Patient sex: M
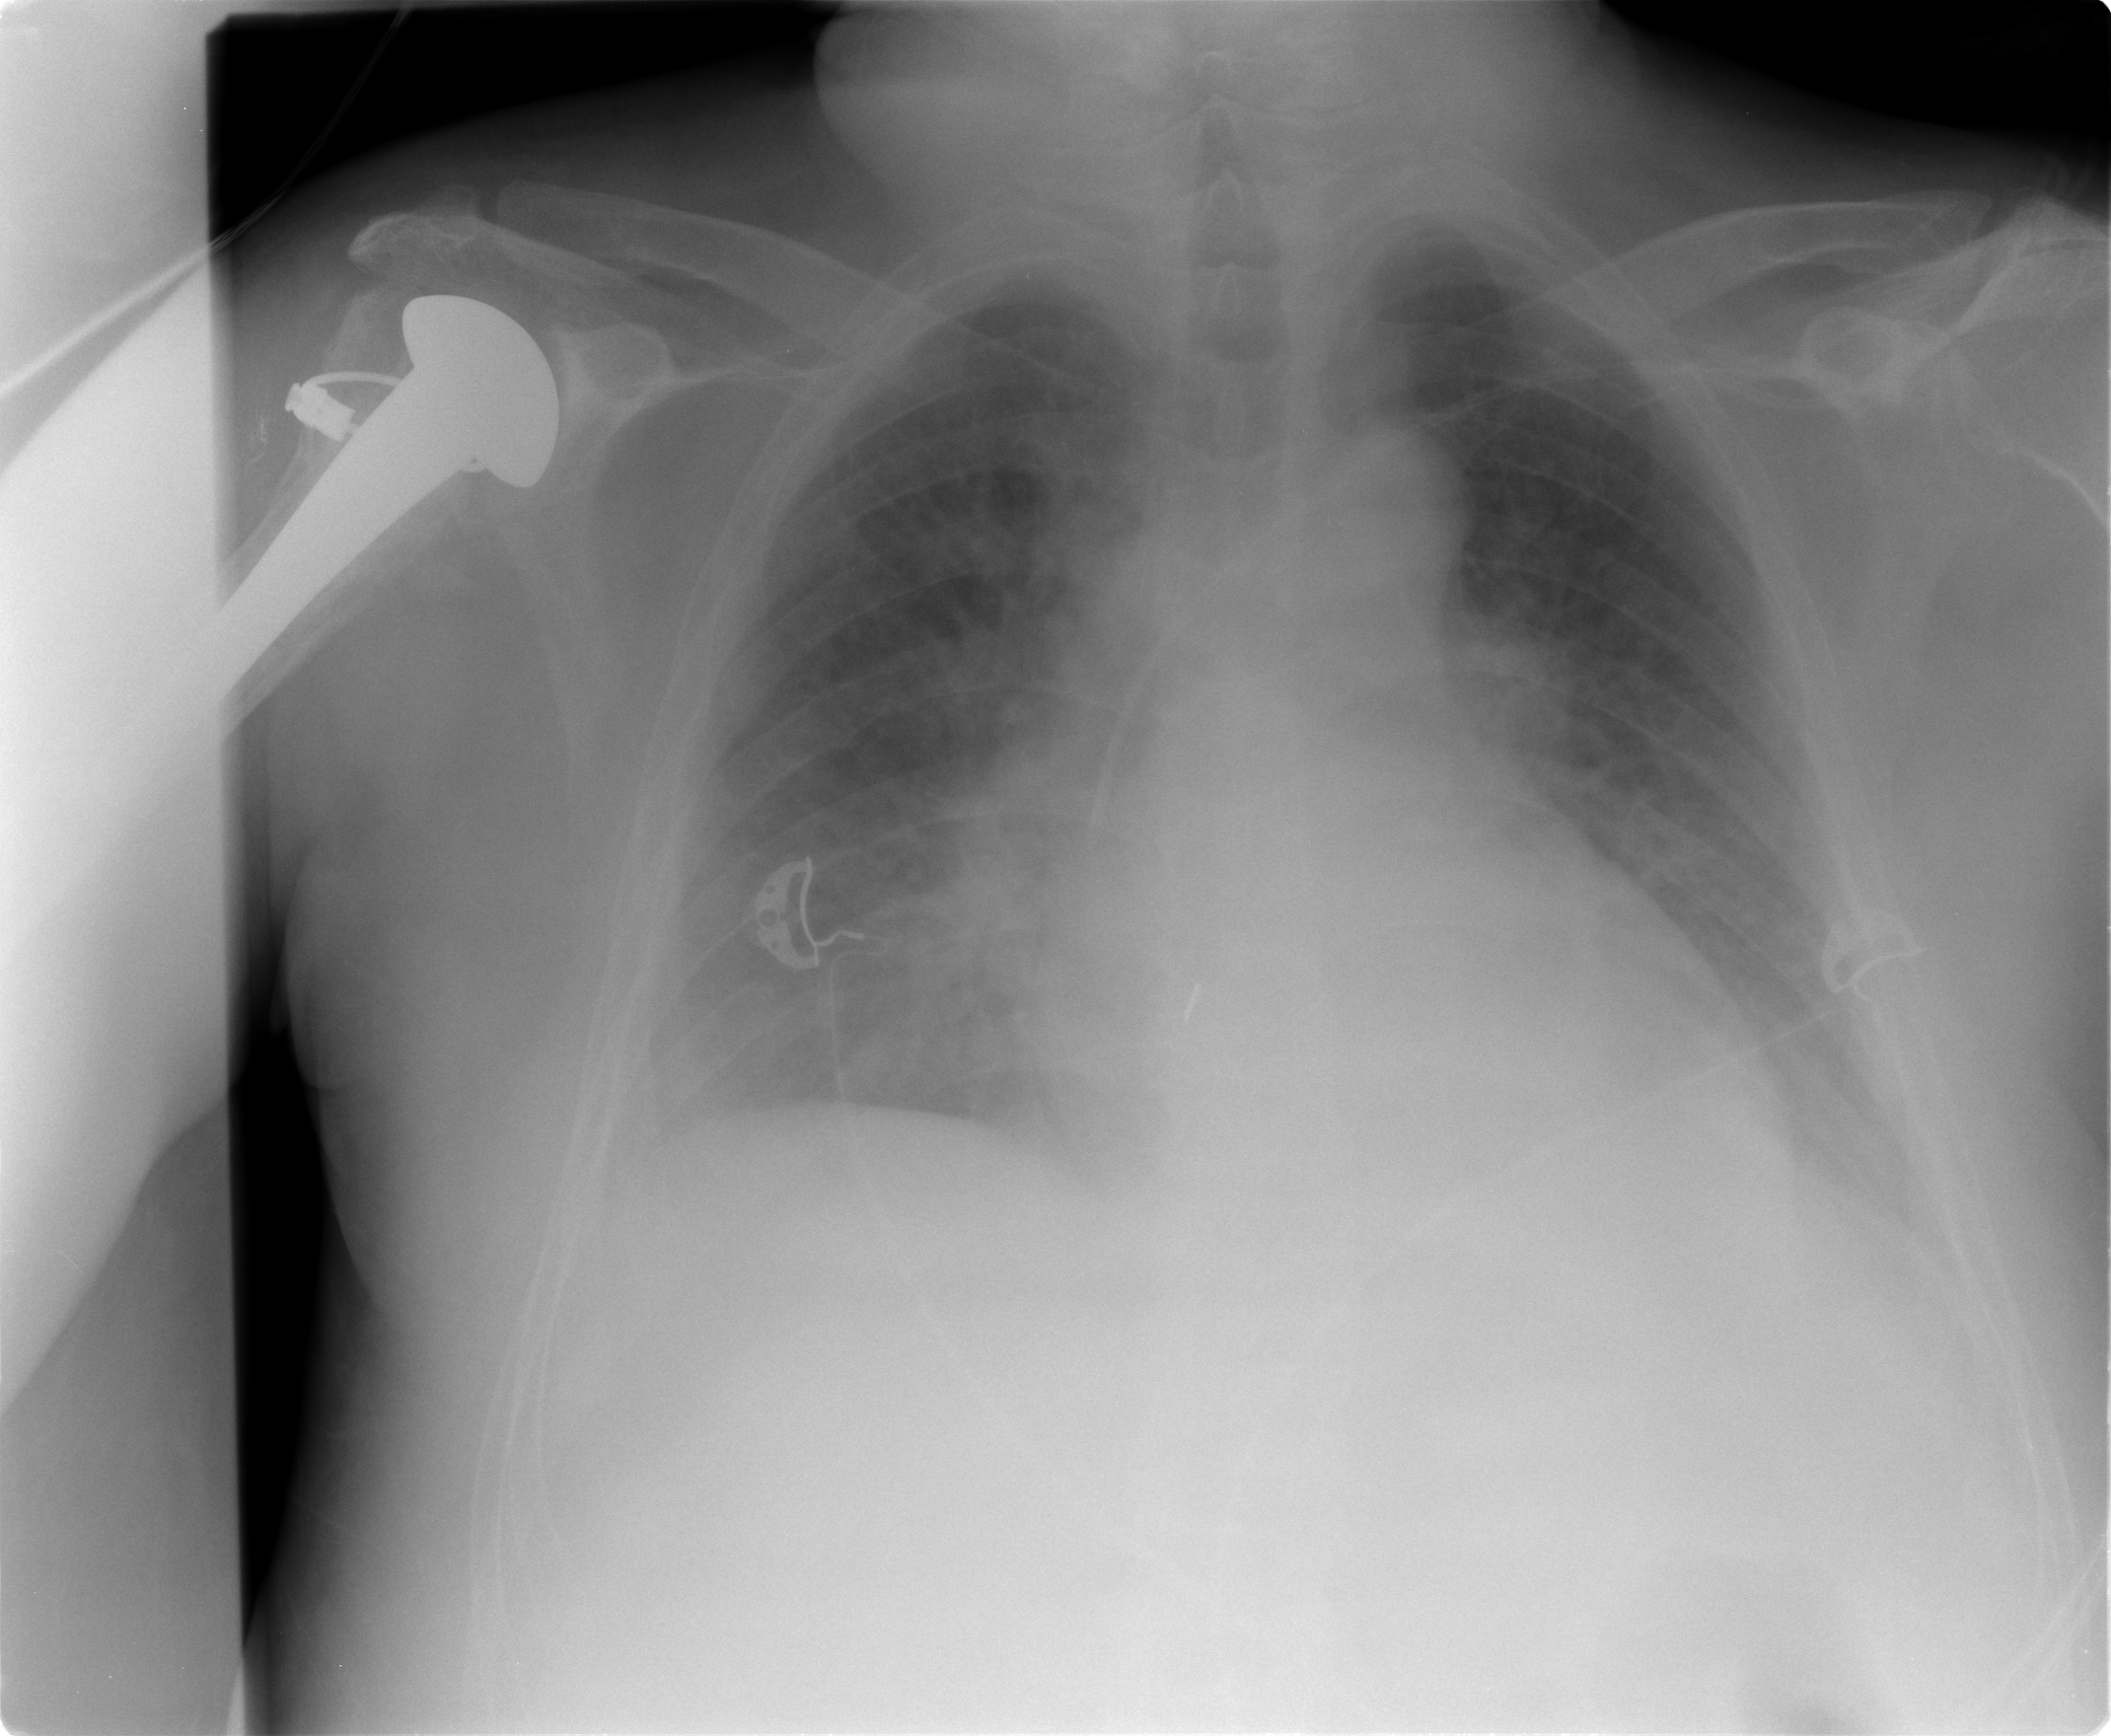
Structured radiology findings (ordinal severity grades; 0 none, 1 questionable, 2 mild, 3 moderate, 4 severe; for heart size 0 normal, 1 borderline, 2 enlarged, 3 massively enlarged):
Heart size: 0
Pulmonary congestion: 3
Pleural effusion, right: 2
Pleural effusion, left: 2
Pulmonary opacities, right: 0
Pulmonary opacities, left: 0
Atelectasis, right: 1
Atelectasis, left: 2